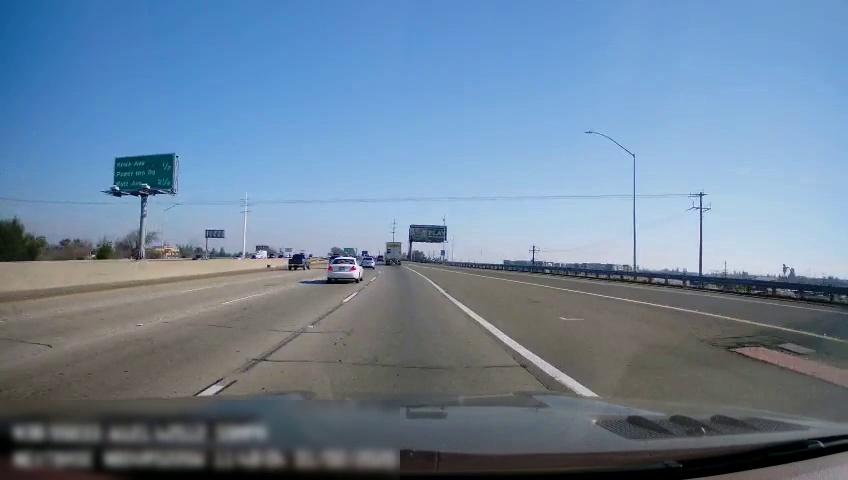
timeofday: Day
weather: Sunny
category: Drivable Space
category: Vehicles | SUV
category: Vehicles | Truck
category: Vehicles | Car
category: Vehicles | Truck
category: Lanes | Alternate Lane
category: Lanes | Alternate Lane
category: Lanes | Alternate Lane
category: Lanes | Alternate Lane
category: Lanes | Alternate Lane
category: Lanes | Alternate Lane
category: Traffic | Signs